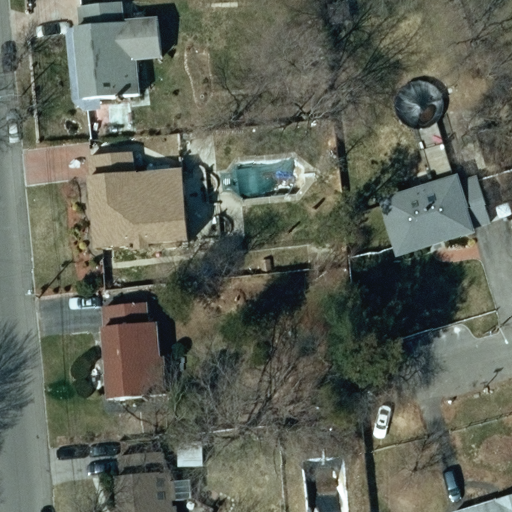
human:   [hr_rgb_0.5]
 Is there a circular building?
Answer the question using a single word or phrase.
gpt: no

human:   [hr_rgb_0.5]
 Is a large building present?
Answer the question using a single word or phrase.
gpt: no

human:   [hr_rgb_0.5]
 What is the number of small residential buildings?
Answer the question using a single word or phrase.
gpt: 1

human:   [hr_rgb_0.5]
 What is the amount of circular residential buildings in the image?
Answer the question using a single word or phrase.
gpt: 0

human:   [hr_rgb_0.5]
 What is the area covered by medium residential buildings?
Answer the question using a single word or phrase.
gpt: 1321m2

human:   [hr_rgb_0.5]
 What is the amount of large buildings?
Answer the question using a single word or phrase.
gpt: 0

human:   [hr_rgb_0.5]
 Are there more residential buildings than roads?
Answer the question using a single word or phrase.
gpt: yes

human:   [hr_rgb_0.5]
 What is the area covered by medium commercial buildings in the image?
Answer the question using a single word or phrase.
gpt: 0m2

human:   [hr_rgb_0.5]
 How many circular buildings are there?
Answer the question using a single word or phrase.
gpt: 0

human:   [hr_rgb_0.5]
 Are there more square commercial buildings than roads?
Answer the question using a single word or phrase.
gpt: no

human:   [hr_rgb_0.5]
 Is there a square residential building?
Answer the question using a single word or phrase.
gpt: no

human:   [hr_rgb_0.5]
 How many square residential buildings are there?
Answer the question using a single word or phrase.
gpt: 0

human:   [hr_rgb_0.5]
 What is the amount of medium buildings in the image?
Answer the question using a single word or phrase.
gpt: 5

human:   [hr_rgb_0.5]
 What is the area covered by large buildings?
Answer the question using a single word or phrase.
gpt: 0m2

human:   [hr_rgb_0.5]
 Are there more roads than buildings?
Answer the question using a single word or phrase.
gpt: no

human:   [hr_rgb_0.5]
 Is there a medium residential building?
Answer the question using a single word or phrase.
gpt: yes

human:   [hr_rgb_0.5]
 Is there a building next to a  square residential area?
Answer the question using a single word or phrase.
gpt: no

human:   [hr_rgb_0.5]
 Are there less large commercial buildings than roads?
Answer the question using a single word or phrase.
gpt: yes

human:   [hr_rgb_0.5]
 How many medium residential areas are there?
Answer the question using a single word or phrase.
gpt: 0

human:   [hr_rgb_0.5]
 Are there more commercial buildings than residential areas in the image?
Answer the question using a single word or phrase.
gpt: no

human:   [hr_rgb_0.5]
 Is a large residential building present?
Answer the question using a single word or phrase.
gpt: no

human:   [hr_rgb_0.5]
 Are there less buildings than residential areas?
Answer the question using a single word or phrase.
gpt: no

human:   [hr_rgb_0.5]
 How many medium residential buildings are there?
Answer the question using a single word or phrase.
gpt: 5

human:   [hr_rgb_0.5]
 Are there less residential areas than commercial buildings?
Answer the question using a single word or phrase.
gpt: no

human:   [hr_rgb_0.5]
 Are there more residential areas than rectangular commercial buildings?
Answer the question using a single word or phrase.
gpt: yes

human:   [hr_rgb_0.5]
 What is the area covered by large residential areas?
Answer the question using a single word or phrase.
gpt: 10621m2

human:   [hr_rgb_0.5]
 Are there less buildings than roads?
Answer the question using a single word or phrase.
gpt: no

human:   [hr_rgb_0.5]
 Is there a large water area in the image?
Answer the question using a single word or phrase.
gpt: no

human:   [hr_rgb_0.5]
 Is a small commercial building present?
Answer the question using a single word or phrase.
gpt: no

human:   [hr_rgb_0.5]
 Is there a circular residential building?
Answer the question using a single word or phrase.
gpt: no

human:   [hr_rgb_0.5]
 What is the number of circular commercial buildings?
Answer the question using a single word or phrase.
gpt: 0

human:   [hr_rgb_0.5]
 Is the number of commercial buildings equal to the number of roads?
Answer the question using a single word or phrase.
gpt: no

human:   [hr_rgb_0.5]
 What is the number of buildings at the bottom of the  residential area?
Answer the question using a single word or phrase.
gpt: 6

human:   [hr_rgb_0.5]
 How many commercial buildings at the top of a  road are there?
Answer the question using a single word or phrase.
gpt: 0

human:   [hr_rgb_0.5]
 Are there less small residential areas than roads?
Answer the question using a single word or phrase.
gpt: yes

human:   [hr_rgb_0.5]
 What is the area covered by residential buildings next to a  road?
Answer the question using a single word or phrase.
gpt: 1358m2